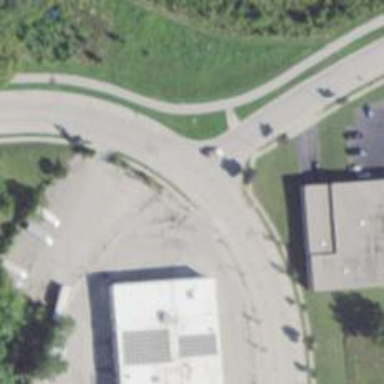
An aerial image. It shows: Asphalt path with unmarked crossing.